Field crop: tomato
Growth stage: 1
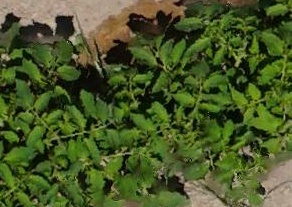
Species: tomato